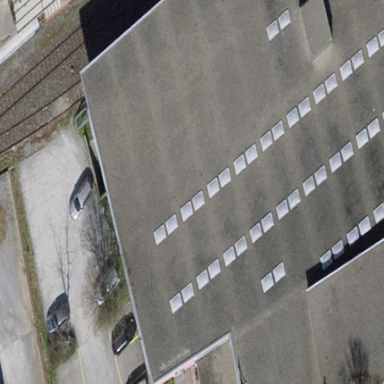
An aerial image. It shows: Flat-roofed retail building.